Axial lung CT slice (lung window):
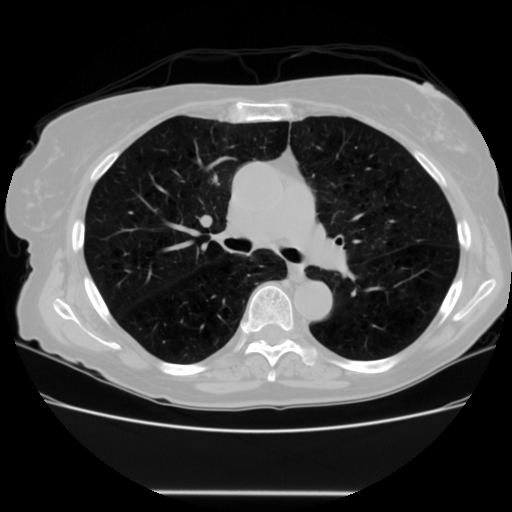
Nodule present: no